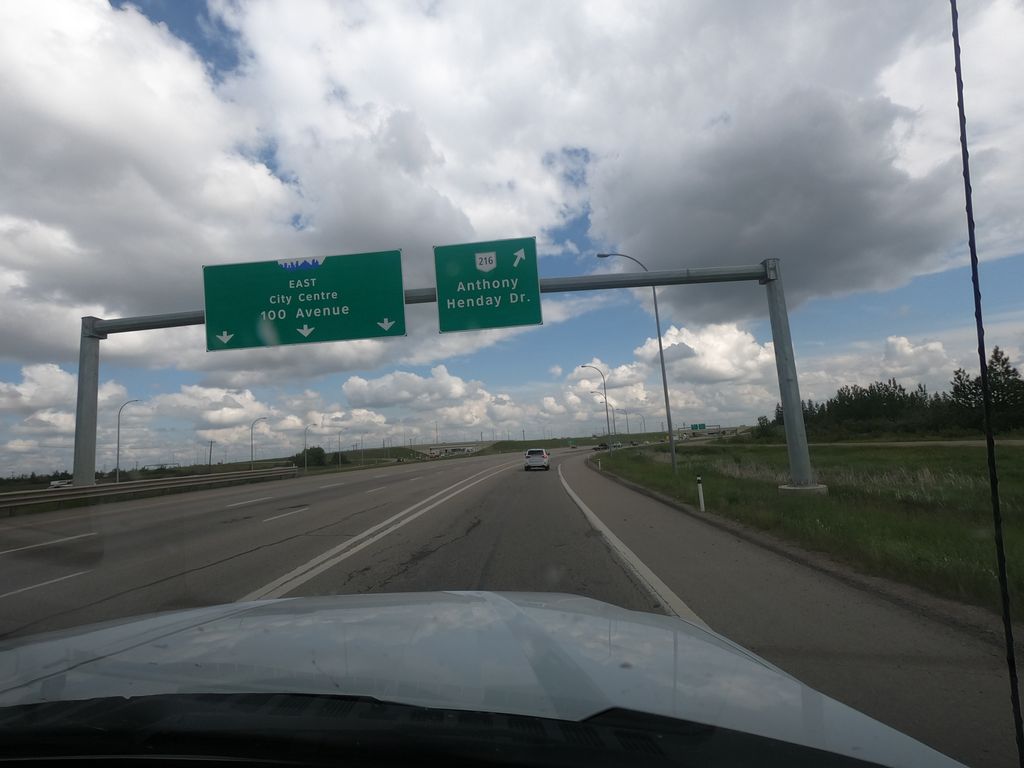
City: edmonton